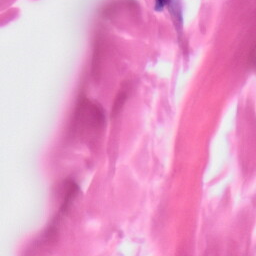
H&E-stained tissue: Skin